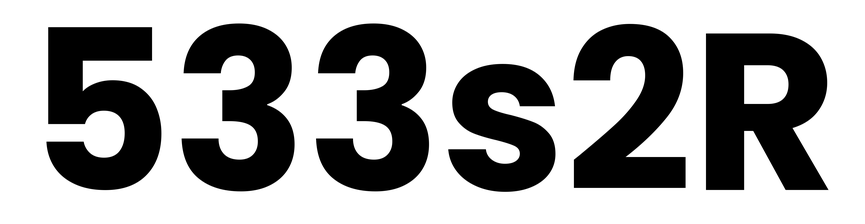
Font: Poppins-Bold